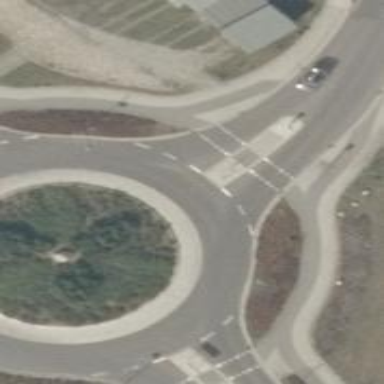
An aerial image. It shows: Asphalt road that is secondary route leading to roundabout.